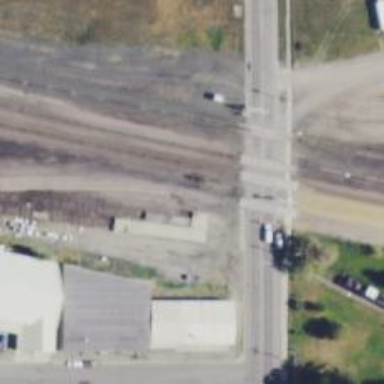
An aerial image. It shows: Railway siding with rails.